Interaction volume radius: 5 \u00c5
Interaction volume height: 10 \u00c5
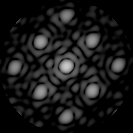
Disorder parameter: 0.144